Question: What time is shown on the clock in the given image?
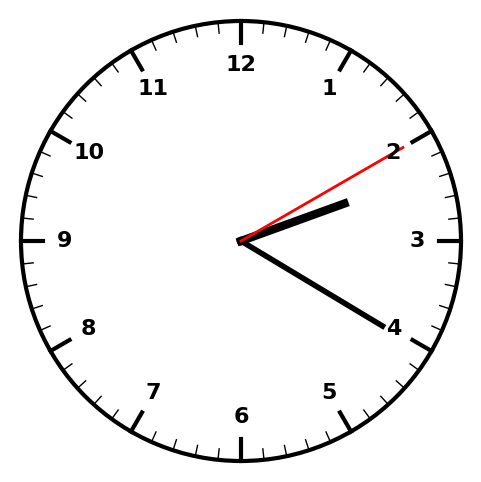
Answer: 02:20:10